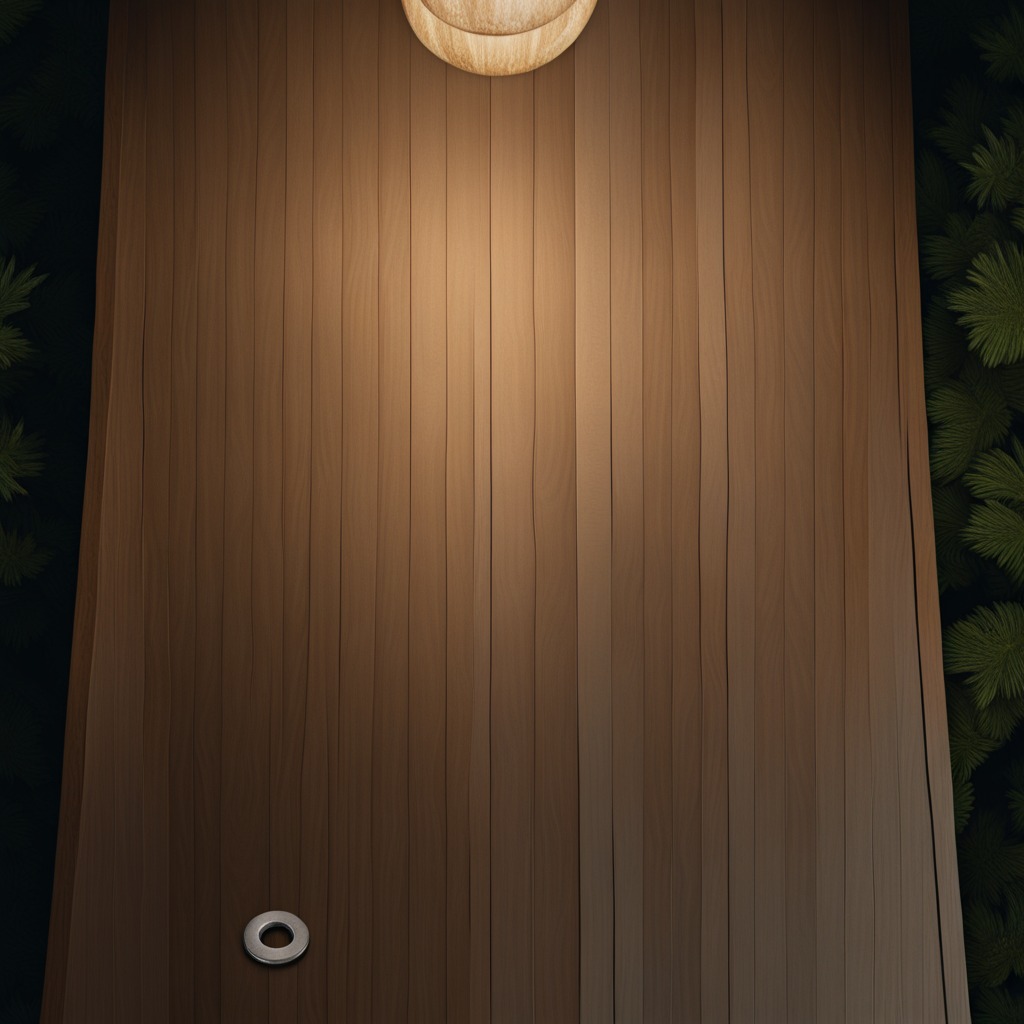
A flat metal washer lies on a wooden table inside a jungle field workshop tent at night.